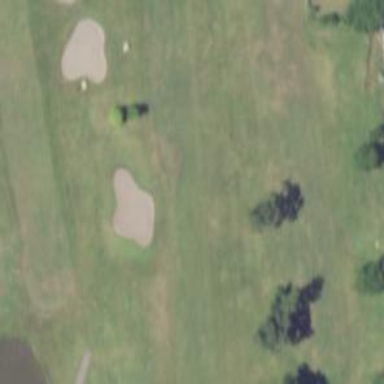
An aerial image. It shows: Well-maintained golf fairway within grassy area designated for the sport of golf.